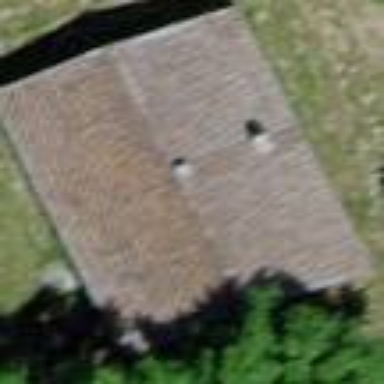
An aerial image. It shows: Shed building.